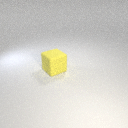
large yellow rubber cube